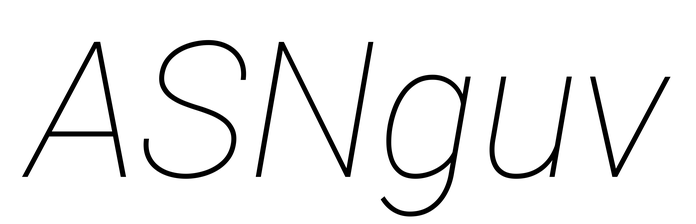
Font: Roboto-Italic_Thin_Italic